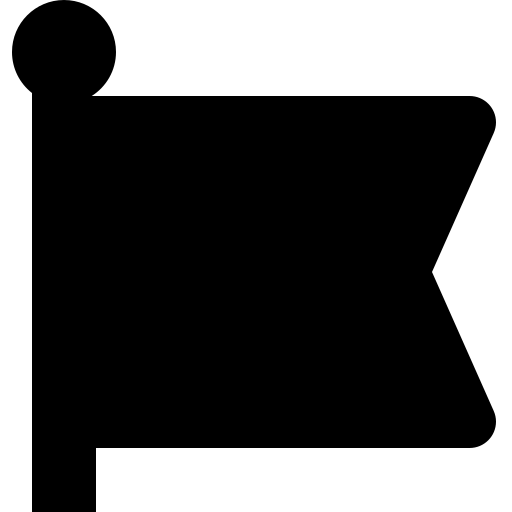
Tags: icon, FontAwesome, fa-icon, brand, font, awesome